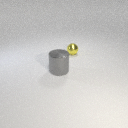
small yellow metal sphere to the right of large gray metal cylinder